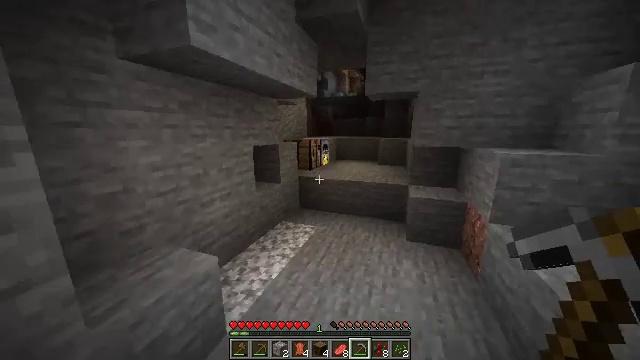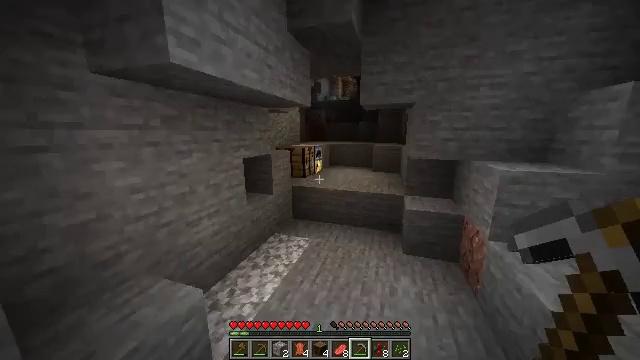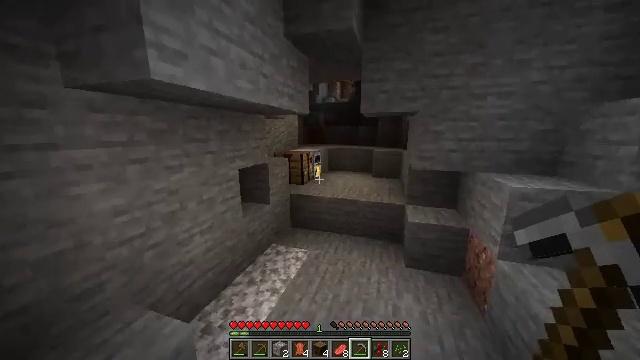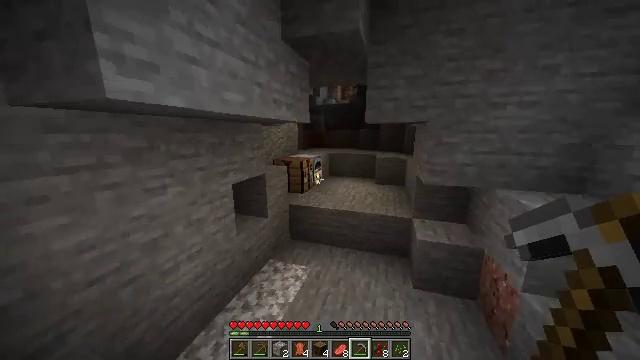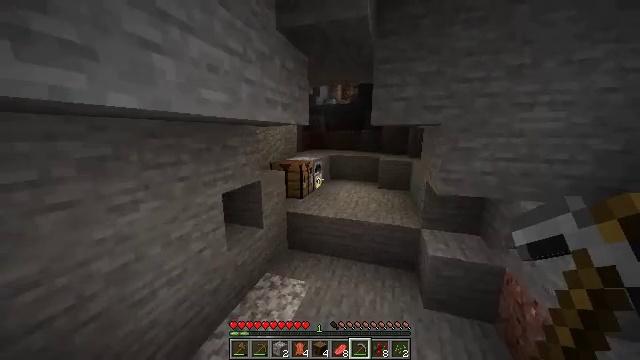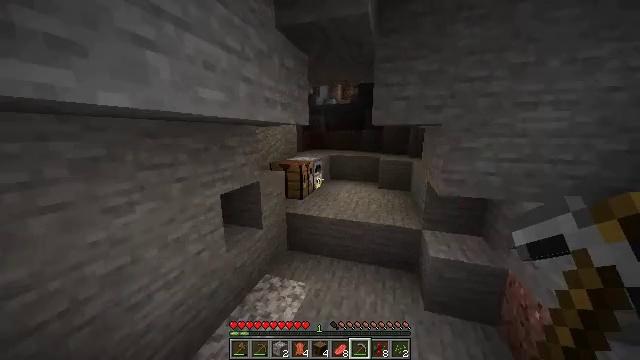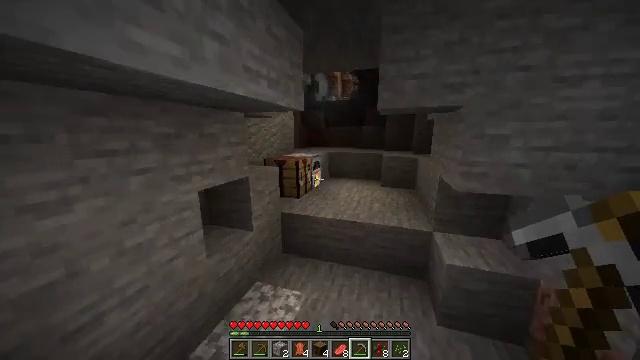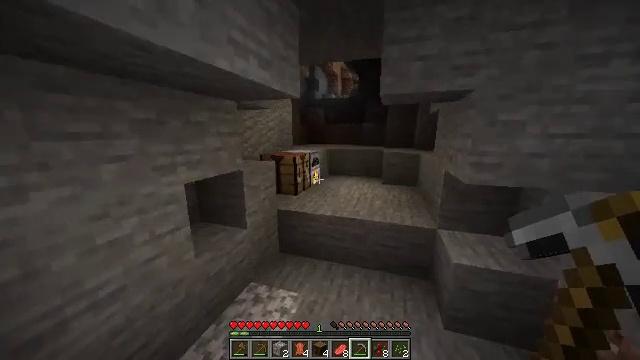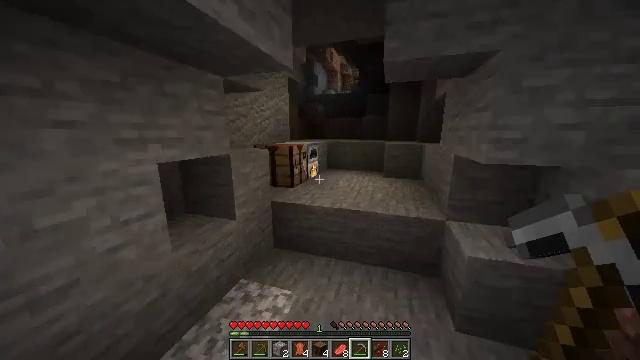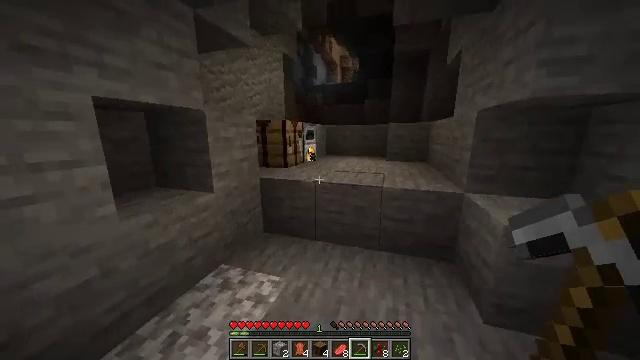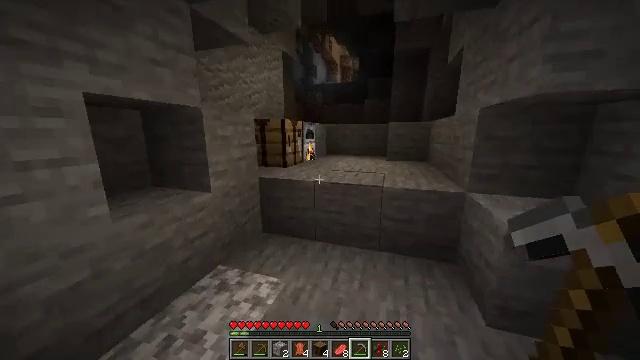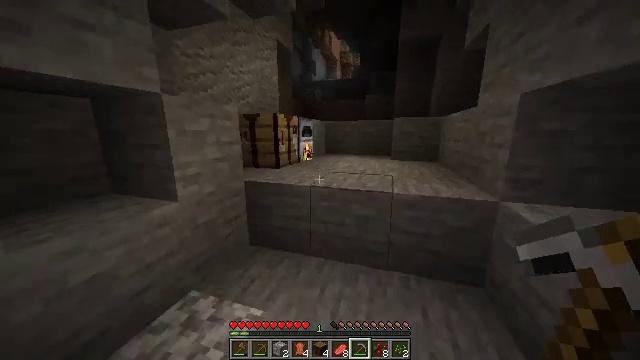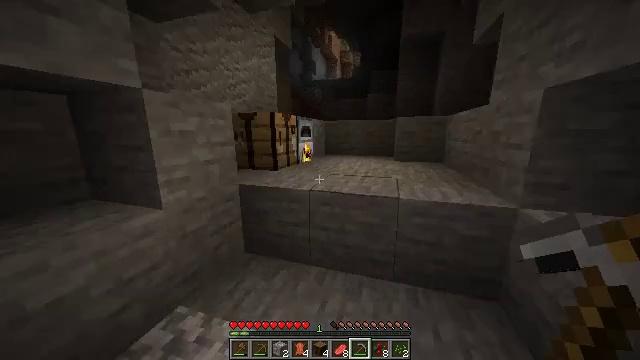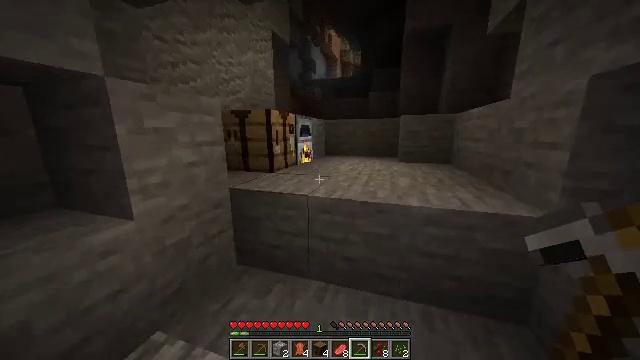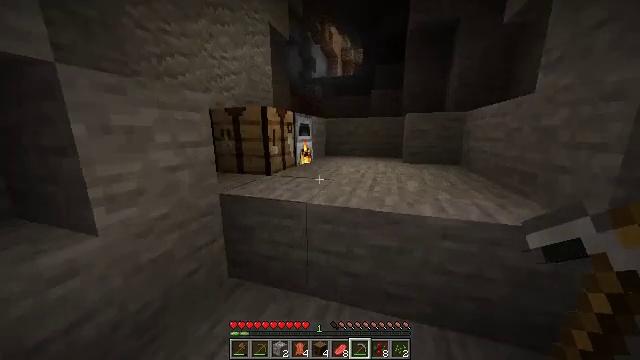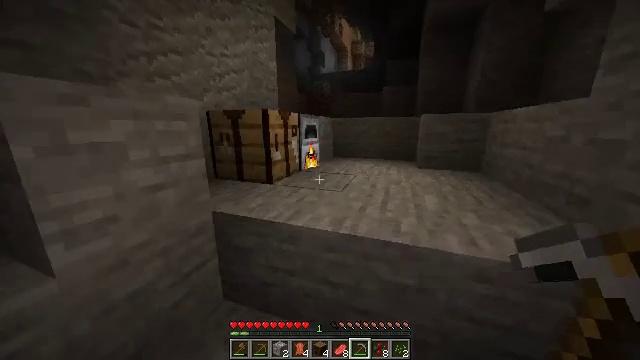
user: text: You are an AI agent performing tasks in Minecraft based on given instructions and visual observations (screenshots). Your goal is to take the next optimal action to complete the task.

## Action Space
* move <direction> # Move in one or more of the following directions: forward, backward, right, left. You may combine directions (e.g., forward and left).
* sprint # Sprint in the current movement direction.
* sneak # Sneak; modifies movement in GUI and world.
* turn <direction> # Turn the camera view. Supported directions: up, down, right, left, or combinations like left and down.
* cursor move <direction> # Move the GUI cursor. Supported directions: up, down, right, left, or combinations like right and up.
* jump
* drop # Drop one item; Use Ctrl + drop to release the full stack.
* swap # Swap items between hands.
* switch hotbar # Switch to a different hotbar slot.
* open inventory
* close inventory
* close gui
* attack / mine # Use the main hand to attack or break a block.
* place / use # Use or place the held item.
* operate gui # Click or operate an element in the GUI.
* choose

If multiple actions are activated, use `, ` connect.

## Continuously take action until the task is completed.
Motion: motion action
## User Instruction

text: Use the crafting table to make leather boots from leather.
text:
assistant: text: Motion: move forward, sprint, turn right, jump
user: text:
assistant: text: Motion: move forward, sprint, jump
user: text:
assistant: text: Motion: move forward, sprint, jump
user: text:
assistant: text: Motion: move forward and move right, sprint
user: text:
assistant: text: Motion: move forward and move right, sprint
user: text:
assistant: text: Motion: move forward and move right, sprint
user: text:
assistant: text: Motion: move forward and move right, sprint
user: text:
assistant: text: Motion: move forward, sprint
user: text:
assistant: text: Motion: move forward, sprint
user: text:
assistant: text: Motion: move forward, sprint
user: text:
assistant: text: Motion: move forward, sprint
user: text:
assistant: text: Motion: move forward, sprint
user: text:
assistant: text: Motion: move forward, sprint
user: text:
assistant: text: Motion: move forward, sprint
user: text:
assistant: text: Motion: move forward, sprint, turn left and down, jump
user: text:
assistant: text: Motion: move forward, sprint, turn left, jump
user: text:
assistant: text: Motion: move forward and move right, sprint, turn left and down, jump
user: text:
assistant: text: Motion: move forward and move right, sprint, turn left and down
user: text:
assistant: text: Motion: move forward and move right, sprint, turn left and down, use / place
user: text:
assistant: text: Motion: move forward and move right, sprint, turn down, use / place
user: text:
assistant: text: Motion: use / place
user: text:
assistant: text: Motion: use / place
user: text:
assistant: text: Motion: use / place
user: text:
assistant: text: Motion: open gui
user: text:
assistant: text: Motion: no_op
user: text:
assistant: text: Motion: no_op
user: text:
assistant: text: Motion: no_op
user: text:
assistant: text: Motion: sneak
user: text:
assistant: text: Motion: sneak
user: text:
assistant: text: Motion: sneak, cursor move down